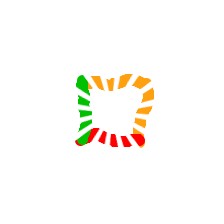
Shape: square